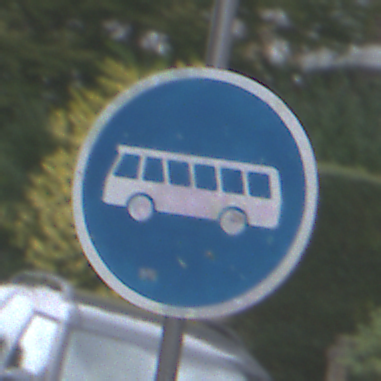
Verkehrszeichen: Busssonderstreifen
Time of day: MorningAfternoon
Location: Outdoor (Urban)
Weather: Overcast
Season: NotSpecified
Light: Natural